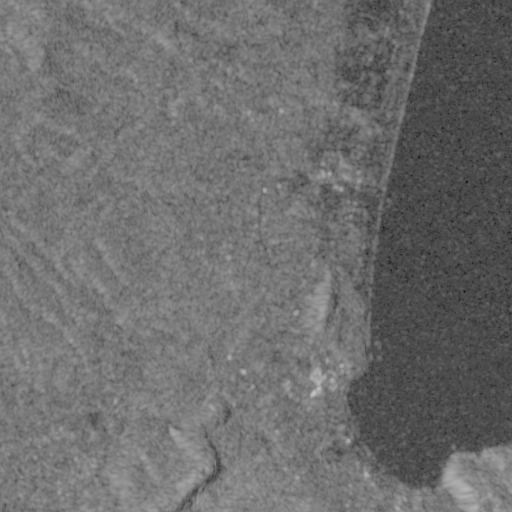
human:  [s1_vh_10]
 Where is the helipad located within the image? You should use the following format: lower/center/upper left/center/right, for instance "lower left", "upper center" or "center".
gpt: The helipad is located in the center of the image.
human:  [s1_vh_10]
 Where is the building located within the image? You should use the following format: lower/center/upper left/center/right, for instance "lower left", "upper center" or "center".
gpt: There is no building in the image.

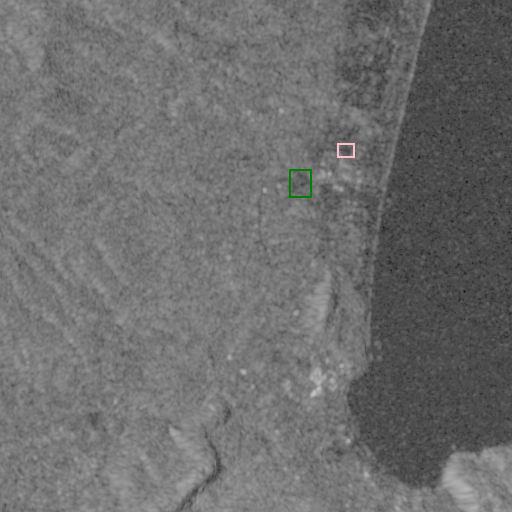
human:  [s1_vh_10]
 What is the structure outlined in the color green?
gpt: The structure outlined in green is a crop field.
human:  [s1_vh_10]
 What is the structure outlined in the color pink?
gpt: The structure outlined in pink is a park.
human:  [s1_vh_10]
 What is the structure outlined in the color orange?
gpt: There is no orange outline.